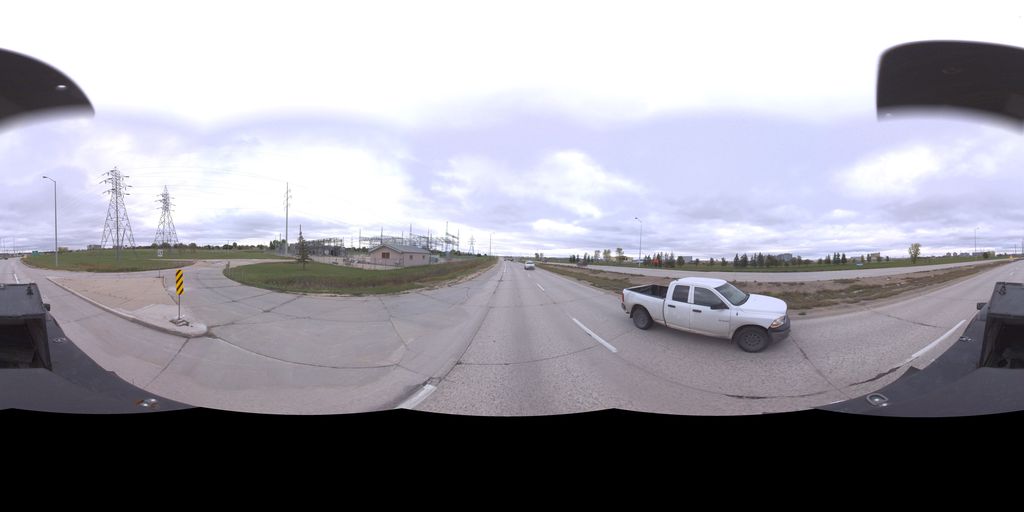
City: winnipeg